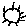
Label: sun